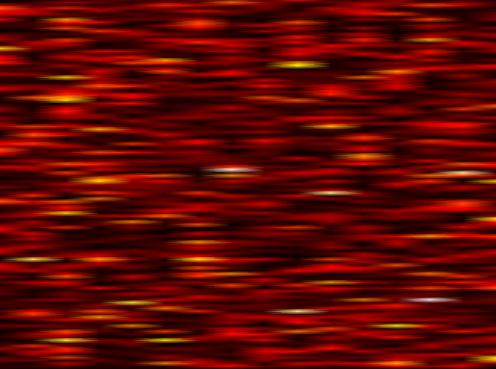
Label: UFMC